You are looking at the continuous-wavelet transform of a rotating shaft's vibration signal. Determine the machine's mechanical condition. Answer with exactly one of: normal, misalignment, unbalance, looseness.
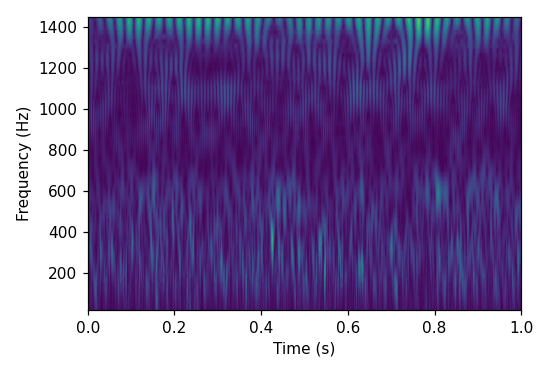
Answer: unbalance